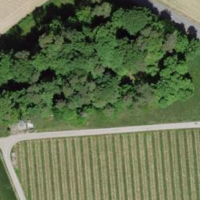
EUNIS habitat code: 52
Species observed at this site:
Cyperus esculentus